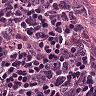
Metastatic tissue present: yes